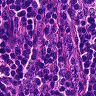
Metastatic tissue present: no